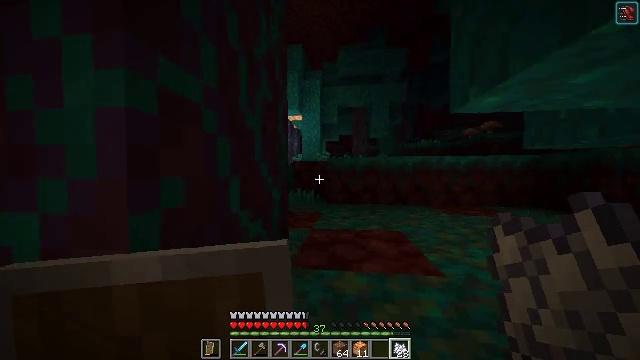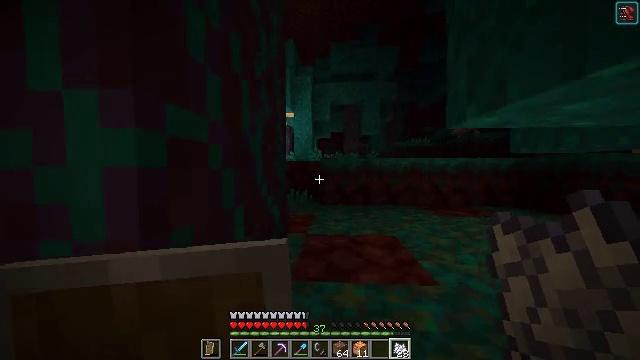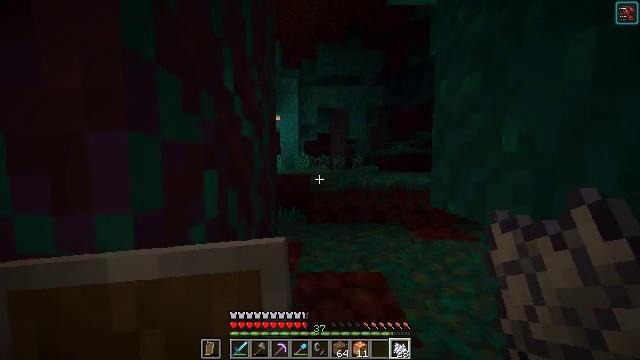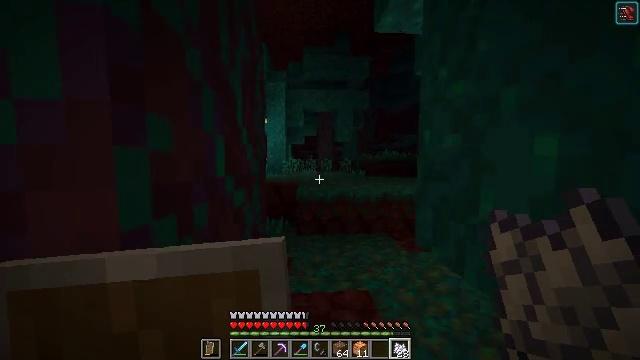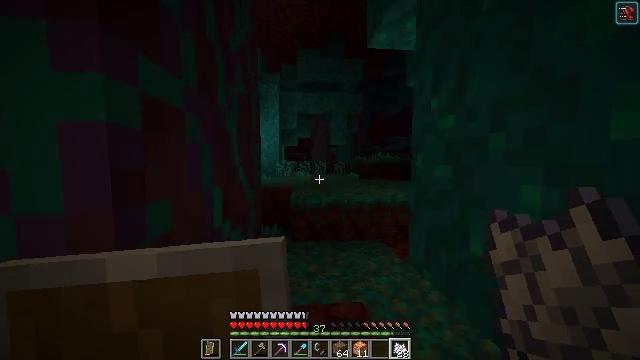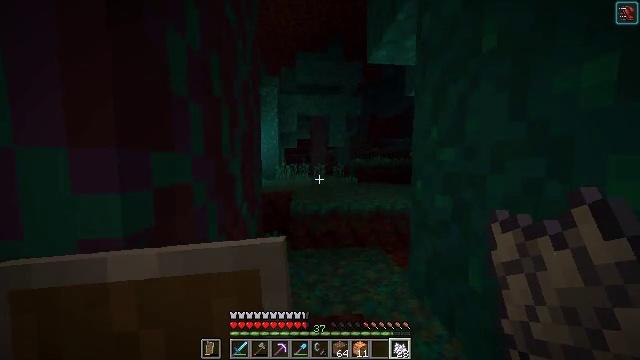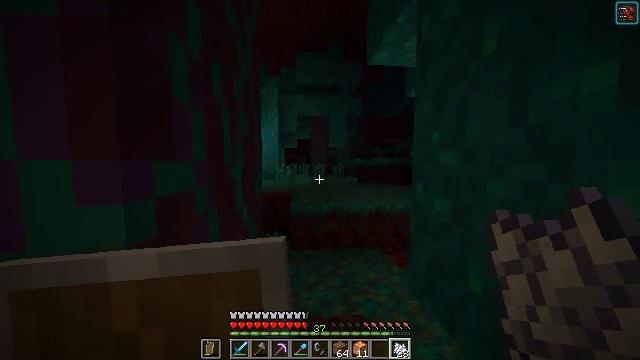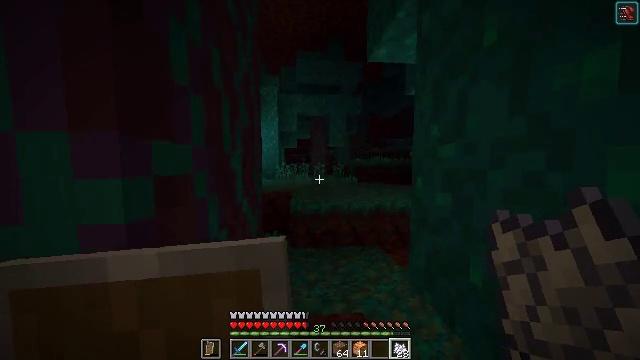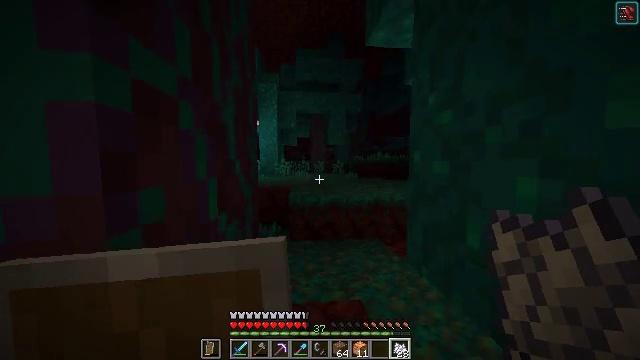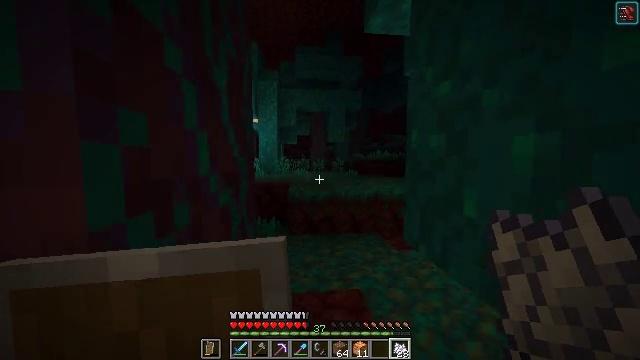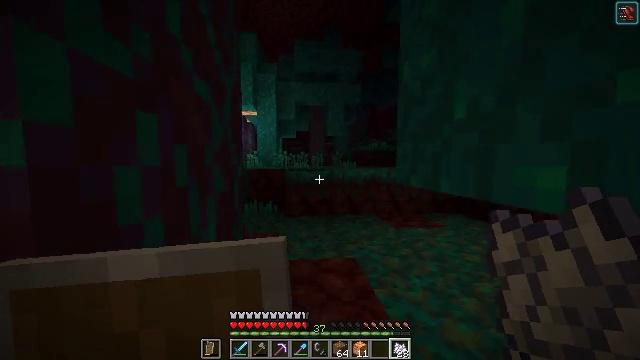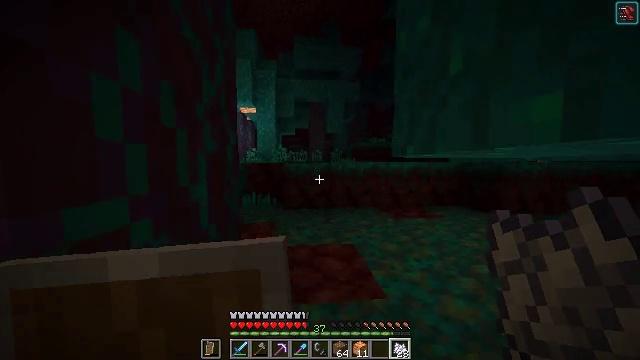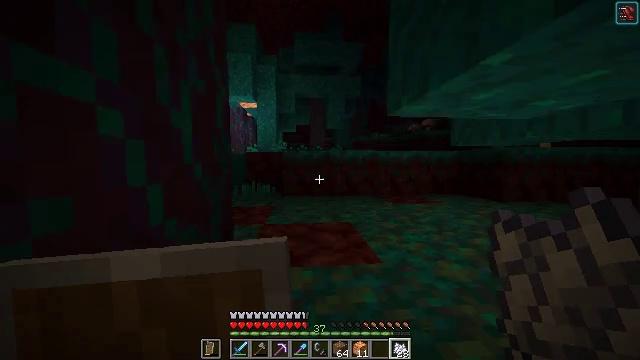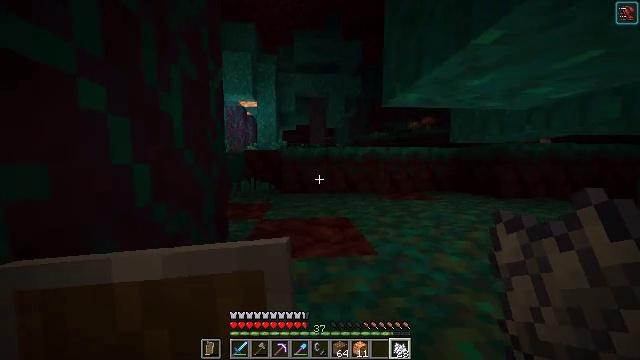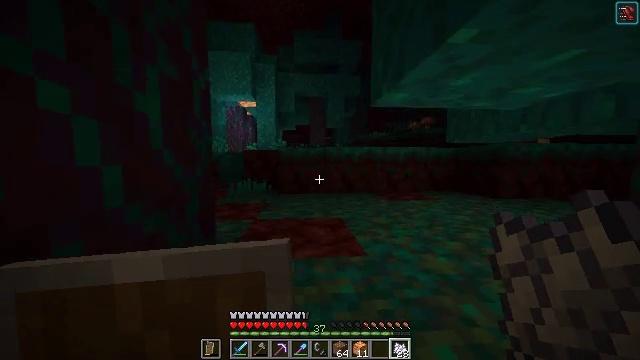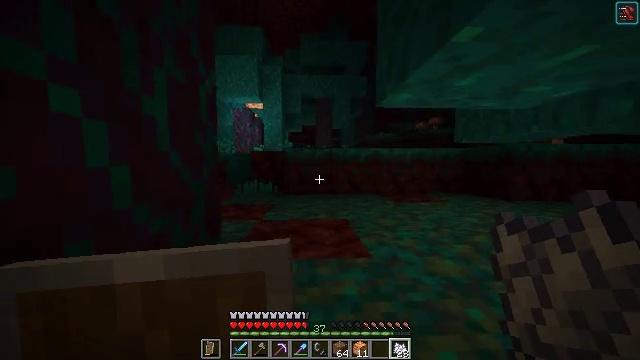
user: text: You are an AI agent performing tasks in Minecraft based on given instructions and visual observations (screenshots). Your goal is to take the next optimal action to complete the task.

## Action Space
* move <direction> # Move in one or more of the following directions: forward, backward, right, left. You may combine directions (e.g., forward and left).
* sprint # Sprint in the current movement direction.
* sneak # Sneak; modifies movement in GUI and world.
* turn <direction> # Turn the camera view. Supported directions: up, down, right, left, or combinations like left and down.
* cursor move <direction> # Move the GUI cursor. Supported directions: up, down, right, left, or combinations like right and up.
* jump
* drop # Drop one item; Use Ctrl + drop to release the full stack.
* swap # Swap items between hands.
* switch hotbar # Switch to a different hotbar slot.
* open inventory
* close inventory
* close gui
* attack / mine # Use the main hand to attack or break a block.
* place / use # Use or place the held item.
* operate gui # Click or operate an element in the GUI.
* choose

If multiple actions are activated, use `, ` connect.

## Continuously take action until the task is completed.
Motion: motion action
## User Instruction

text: Break the glowing shroomlight.
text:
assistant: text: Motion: move forward, turn right and down, jump
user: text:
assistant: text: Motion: move forward, turn right and down, jump
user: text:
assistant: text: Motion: move forward, turn right, jump
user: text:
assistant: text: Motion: move forward, turn right, jump
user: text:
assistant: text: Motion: move forward, jump
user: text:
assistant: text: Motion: move forward, jump
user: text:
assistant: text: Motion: move forward and move right, jump
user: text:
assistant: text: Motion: move forward and move right, jump
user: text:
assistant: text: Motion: move forward and move right, jump
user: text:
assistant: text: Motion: move forward and move right, jump
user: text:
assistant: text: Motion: move forward and move right, jump
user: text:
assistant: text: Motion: move forward
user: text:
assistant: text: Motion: move forward
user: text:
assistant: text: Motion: move forward
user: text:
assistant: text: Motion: move forward, turn left
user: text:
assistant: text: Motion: move forward, turn left, jump
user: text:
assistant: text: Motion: move forward, turn left, jump
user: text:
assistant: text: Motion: move forward, turn left, jump
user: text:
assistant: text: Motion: move forward and move left, turn left, jump
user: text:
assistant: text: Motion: move forward and move left
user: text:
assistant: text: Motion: move forward and move left
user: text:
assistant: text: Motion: move forward and move left
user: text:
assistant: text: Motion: move forward, turn right
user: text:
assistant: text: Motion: move forward, turn right
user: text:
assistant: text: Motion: move forward, turn right
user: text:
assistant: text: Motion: move forward, turn right
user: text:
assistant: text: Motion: move forward
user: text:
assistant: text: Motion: move forward
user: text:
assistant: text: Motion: move forward
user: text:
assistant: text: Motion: move forward and move right, turn left and down